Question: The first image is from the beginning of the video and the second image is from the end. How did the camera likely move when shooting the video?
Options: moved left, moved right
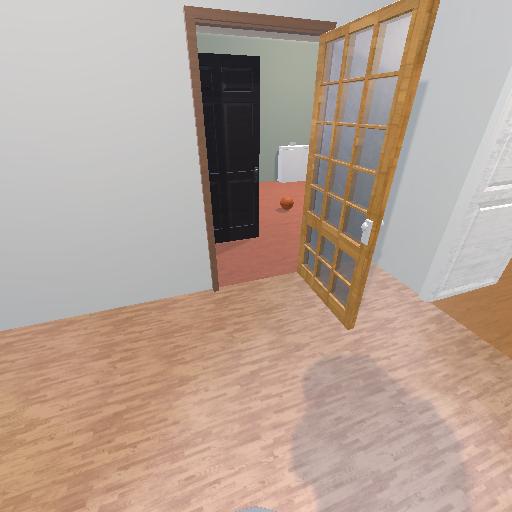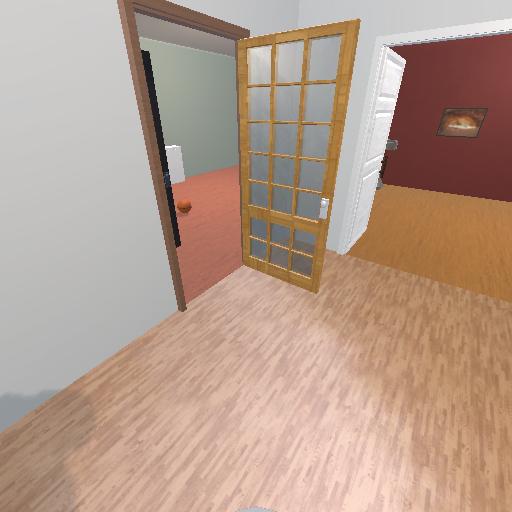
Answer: moved left